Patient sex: F
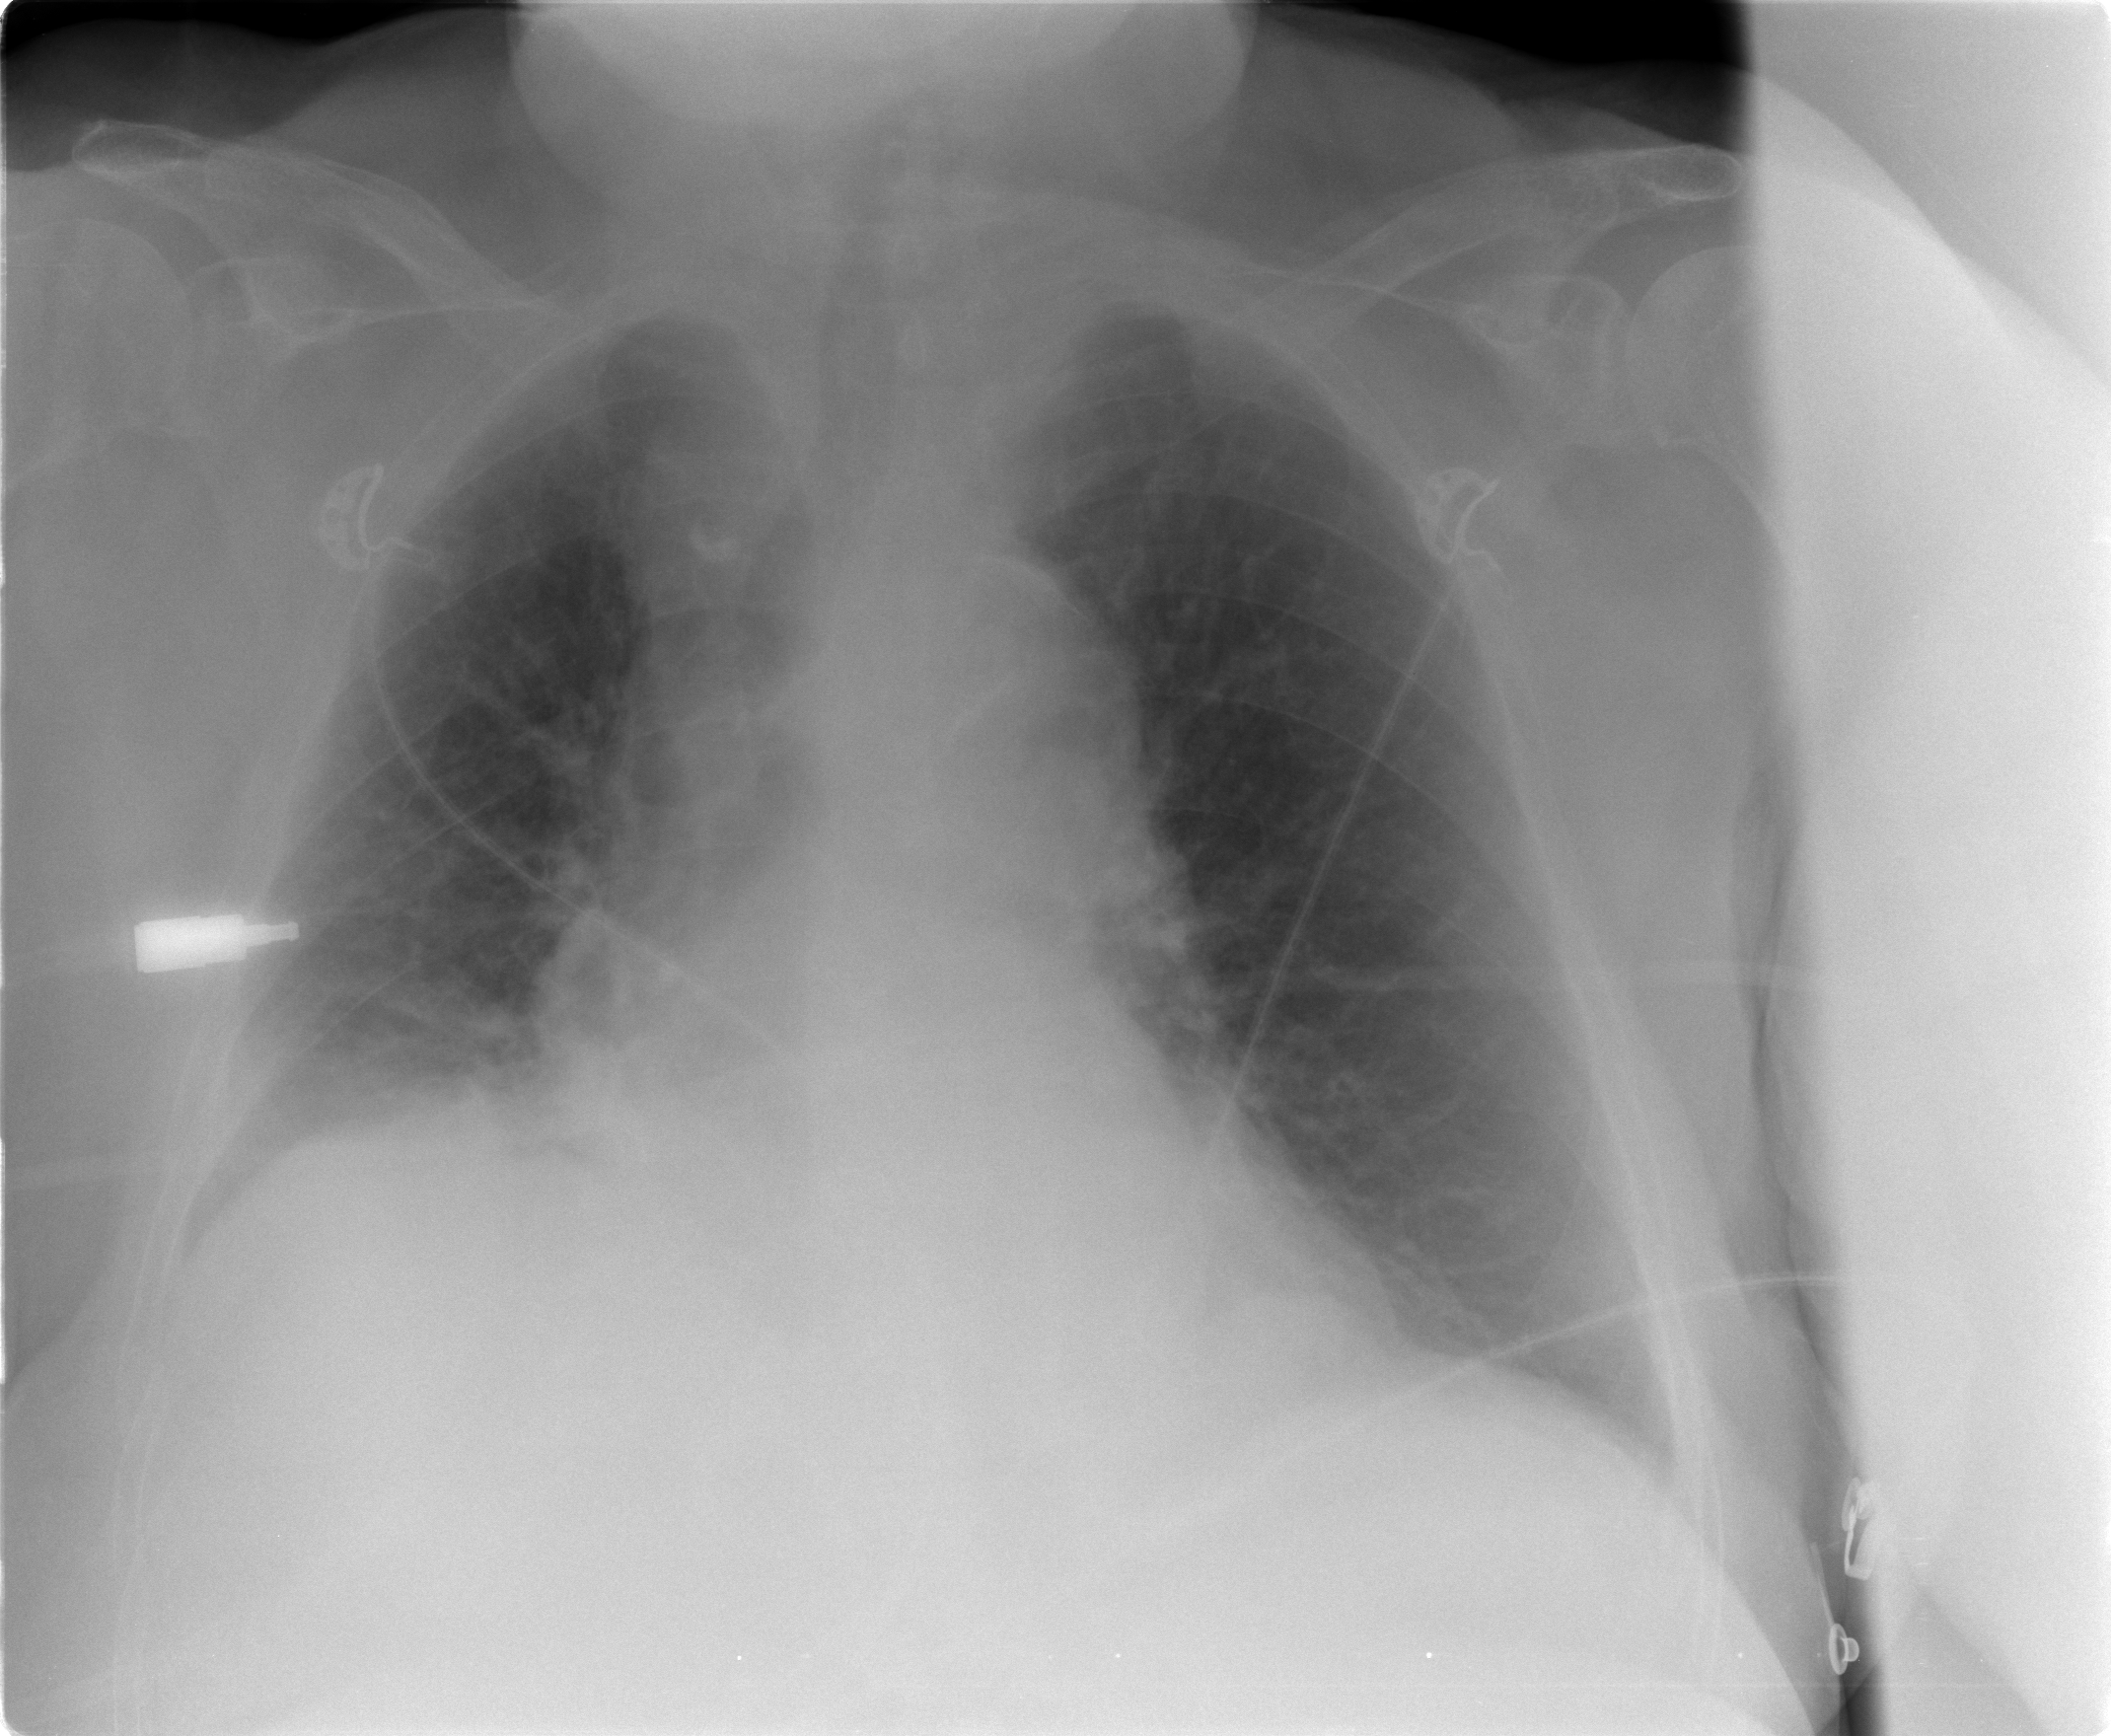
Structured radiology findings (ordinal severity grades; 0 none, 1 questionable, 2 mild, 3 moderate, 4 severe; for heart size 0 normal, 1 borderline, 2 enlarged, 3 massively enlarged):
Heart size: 2
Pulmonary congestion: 1
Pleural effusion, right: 0
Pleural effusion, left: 0
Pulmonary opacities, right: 0
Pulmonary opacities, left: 0
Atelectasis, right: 2
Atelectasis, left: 1